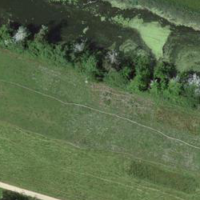
EUNIS habitat code: 23
Species observed at this site:
Turdus pilaris
Buteo buteo
Cuculus canorus